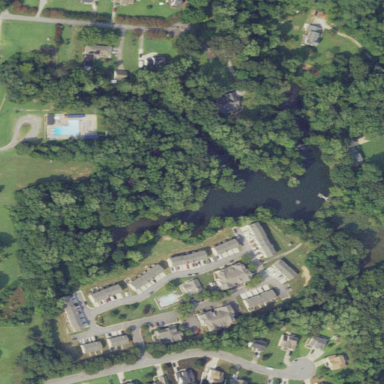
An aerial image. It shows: Condominium in residential area.